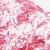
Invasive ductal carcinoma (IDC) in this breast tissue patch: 0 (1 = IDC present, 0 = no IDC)